Question: Anybody can tell me how to make Twitter's row menu in iOS app like img below?

This menu appear when i touch down move finger to left (Touch in UITableCell of UITableView). Can i make row menu like it? Thanks :)
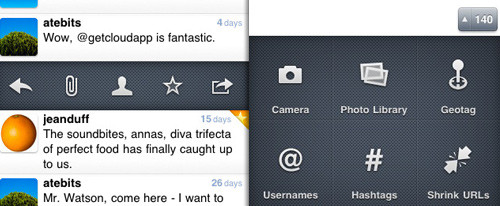
Answer: That is indeed just a 'UIView' with a background image and some controls/views on it.
If you want to get a similar behavior in which you swipe over the cell to reveal that view, you could use the new iOS4 'UIGestureRecognizer' to look for a swipe over the cell. Once it detects a swipe you can use a view animation to slide the new view in.
Link: <URL>